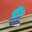
Label: 8